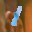
Label: 1